Question: I have this code from <URL>.
'''
javaProject.setRawClasspath(new IClasspathEntry[0], null);
'''
How 'new IClasspathEntry[0]' works?

1. How an interface is instantiated with new?
2. How an array [0] is used instead of parenthesis () with new?
## ADDED
I think it's a safer way of saying null.
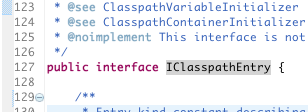
Answer: > 1.How an interface is instantiated with new?
No, an Interface can never be instantiated.
> 2.How an array [0] is used instead of parenthesis () with new?
'IClasspathEntry[0]' is just an element of type 'IClasspathEntry(well, asubtype of IClasspathEntry)' at index zero in your array. you can't instantiate an interface.
'''
IClasspathEntry[] arr = new IClasspathEntry[size];
'''
The above just creates an of type 'IClasspathEntry' which accepts 'subtypes(class's which implement IClasspathEntry)' elements.
## Sample Code :
'''
interface IClasspathEntry {}
class Xyz implements IClasspathEntry {}
class main
{
public static void main(String...args)
{
IClasspathEntry[] arr = new IClasspathEntry[1];
IClasspathEntry inst = new Xyz();
arr[0] = inst;
}
}
'''